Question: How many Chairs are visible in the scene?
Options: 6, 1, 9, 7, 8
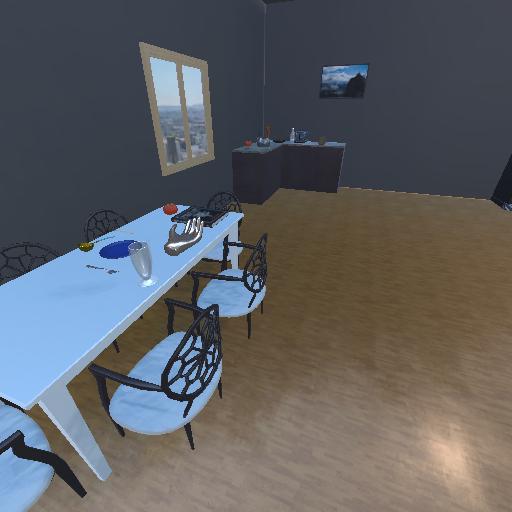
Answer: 6